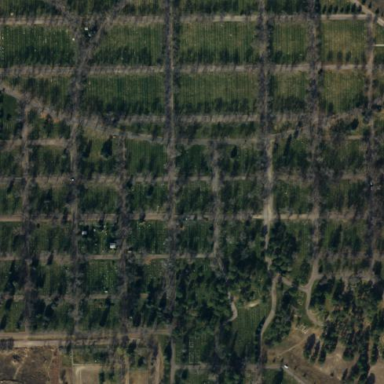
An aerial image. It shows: Cemetery or graveyard.